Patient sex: F
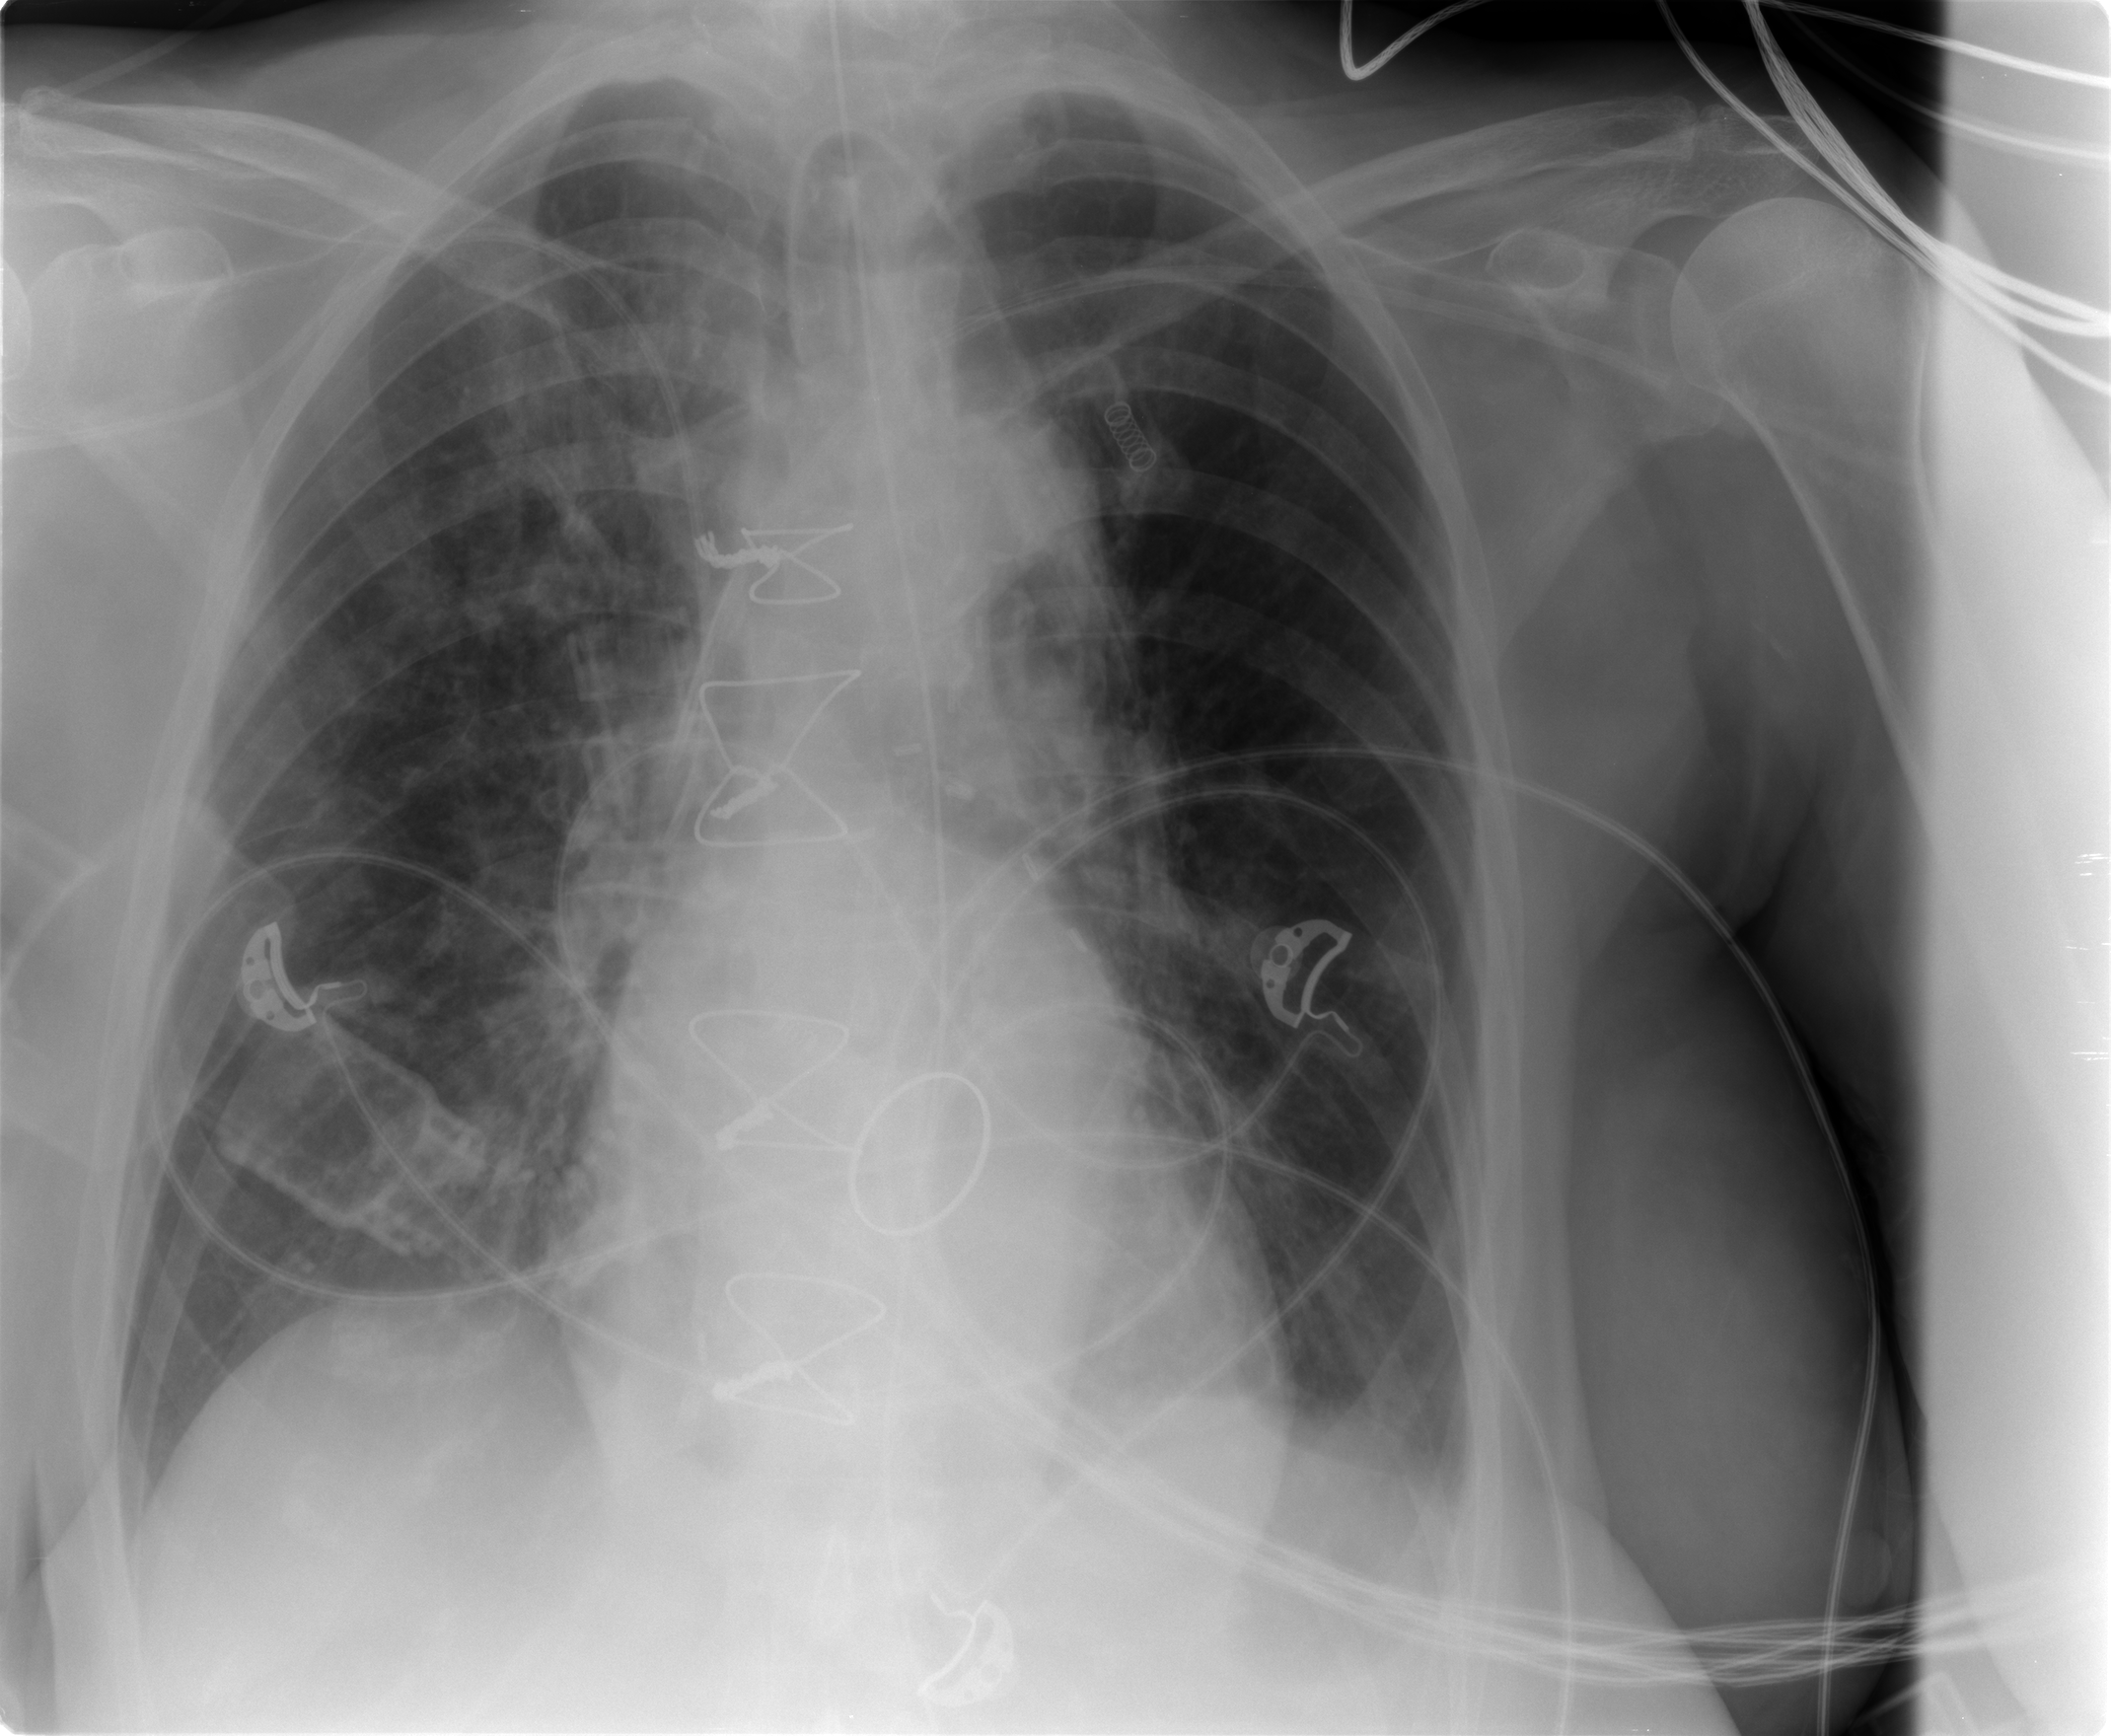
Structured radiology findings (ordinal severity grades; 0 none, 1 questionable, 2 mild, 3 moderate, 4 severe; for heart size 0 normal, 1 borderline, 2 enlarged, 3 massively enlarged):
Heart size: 2
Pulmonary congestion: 2
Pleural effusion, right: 0
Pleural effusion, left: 2
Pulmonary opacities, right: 2
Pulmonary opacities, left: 0
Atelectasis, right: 2
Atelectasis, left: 2